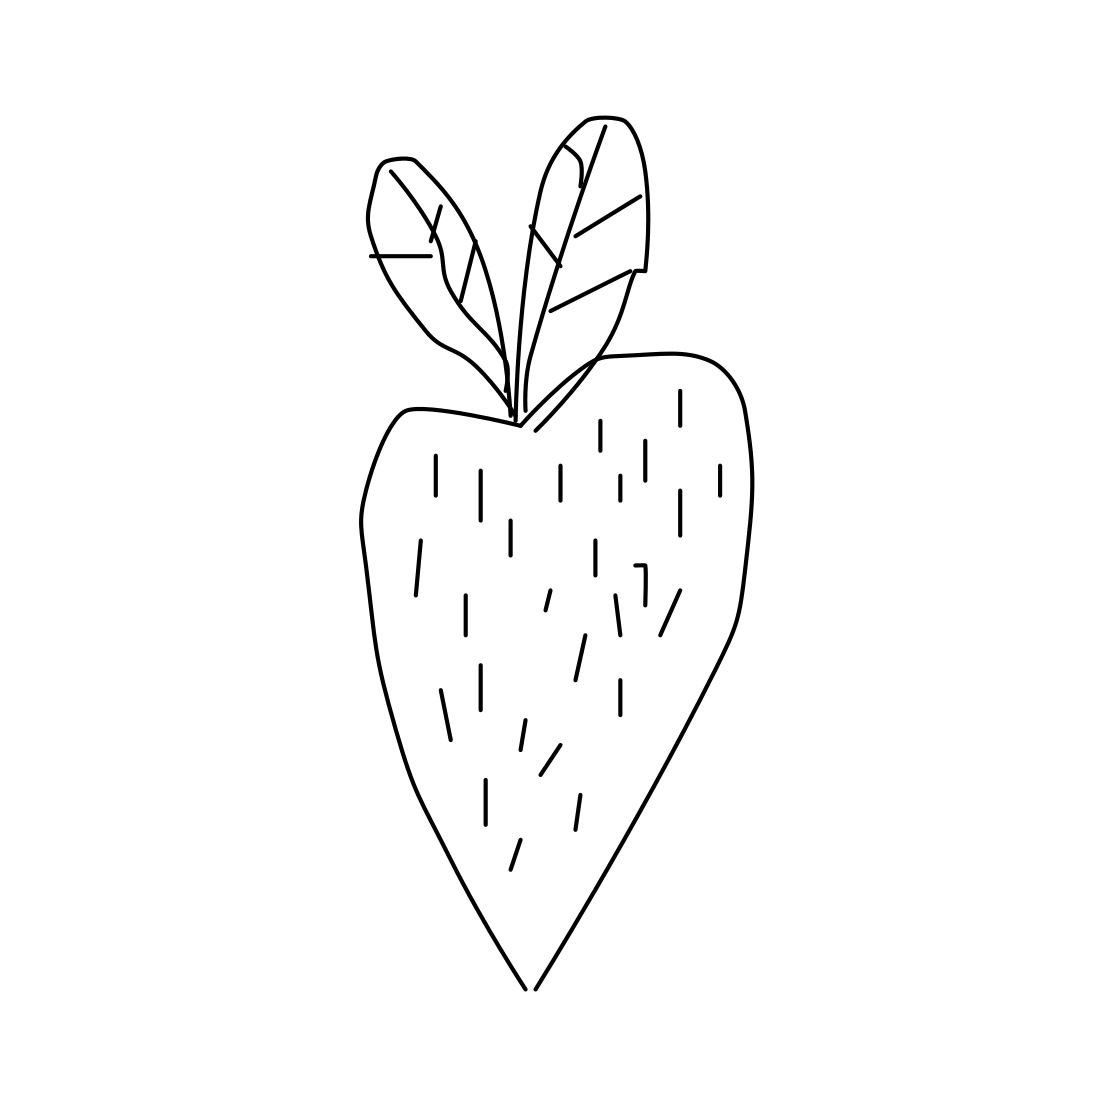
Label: strawberry